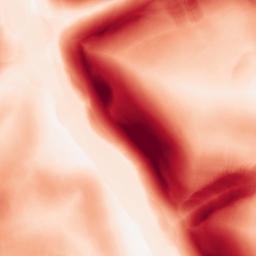
Category: morphological
Decomposition family: morphological_gradient
Decomposition parameters: size: 15
shape: disk
Upsampling method: fft_zeropad
Upsampling parameters: scale: 4
Upsampling scale: 4